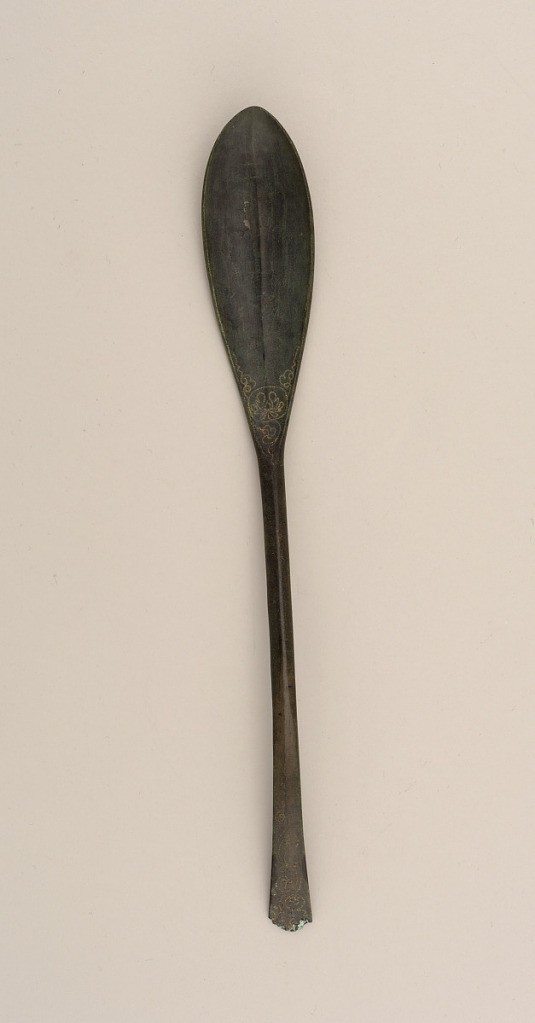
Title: Bronze Old Silla Dynasty Era Spoon
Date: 6th century
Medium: bronze
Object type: spoon
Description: Elongated subtly pointed oval bowl with vertical rib, curving stem with squared terminal with floral and scroll decoration on obverse at join above bowl.